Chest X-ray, PA view. Patient: 27 years old, sex M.
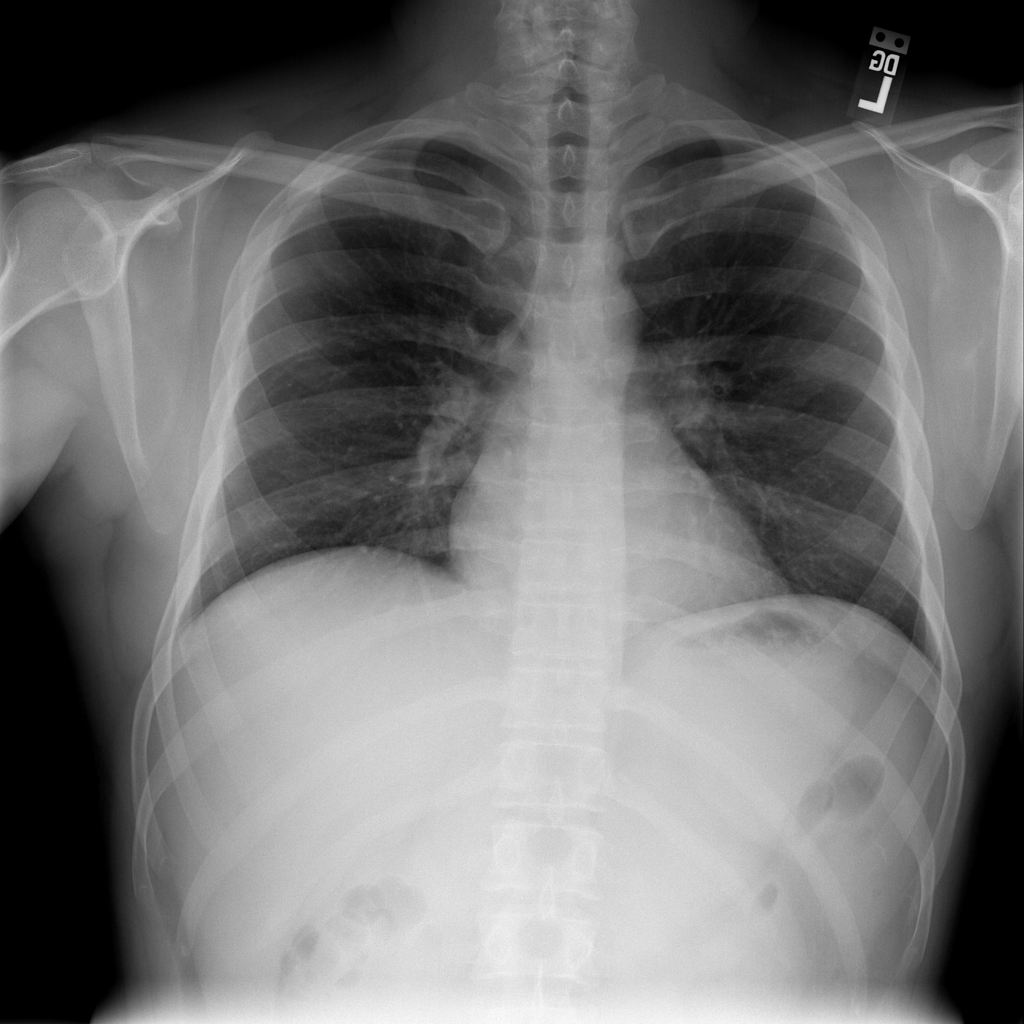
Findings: No Finding